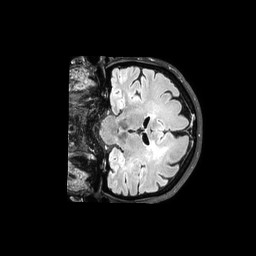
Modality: FLAIR
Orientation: coronal
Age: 64
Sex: female
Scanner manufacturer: philips
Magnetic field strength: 3 T
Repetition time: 4.8 s
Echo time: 0.34 s